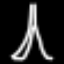
Label: The Eiffel Tower